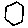
Label: hexagon